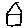
Label: house